Question:
What is the best way of achieving this?
'''
<div class=container>
<div class=topbar></div>
<div class=leftbar></div>
<div class=content-wrap>
<div class=content-hearer></div>
<div class=content></div>
<div class=content-footer></div>
</div>
</div>
'''
css:
'''
.body .head{margin:0; height:100%}
.container{height:100%}
.topbar{width:100%; height:30px}
.leftbar {width: 50px; height: 100%; overflow: auto; float: left}
.content-wrap{height: 100%; overflow: auto; float: left}
.content-header{height:30px}
.content{height:100%; overflow:auto}
.content-footer{height:35px}
'''
I Want to cover the entire page...and only want left bar and content to scroll when required else cover the remaining space. All other things are fixed
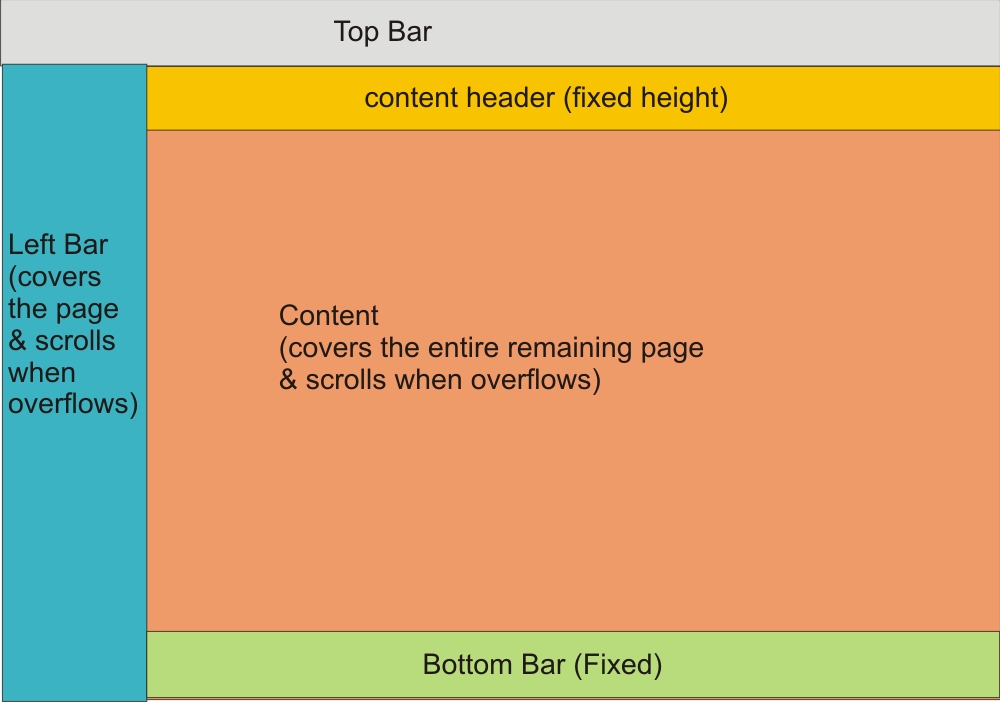
Answer: <URL>
'''
*{margin:0;}
html, body{
height:100%;
}
#top{
position:fixed;
width:100%;
height:50px; /* See #wrapper bottom value */
background:#ddd;
}
#wrapper{
position:absolute;
width:100%;
bottom:0;
top:50px; /* compensate #top height */
}
#left{
position:absolute;
background: #3BB3C3;
height:100%;
width:150px; /* See #right left value */
overflow:auto; /* make scrollable if content overflows */
}
#right{
position:absolute;
right:0;
left:150px; /* compensate #left width */
bottom:0;
height:100%;
background:#EE9B69;
}
#header{
position:fixed;
width:100%; /* (100% cause of fixed pos) */
height:30px; /* see #page top value */
background:#F8C301;
}
#page{
position:absolute;
top:30px; /* header height */
bottom:30px; /* bottom height */
width:100%;
overflow-y:scroll;
}
#footer{
background:#B8DC7C;
position:fixed;
width:100%; /* (100% cause of fixed) */
bottom:0;
height:30px; /* see #page bottom value */
}
/* DEMO ONLY */
p.long{
height:1500px;
border-left:5px dotted #000;
}
'''
'''
<div id=top>TOP</div>
<div id=wrapper>
<div id=left>
LEFT<p class=long>Long content</p>--END!
</div>
<div id=right>
<div id=header>HEADER</div>
<div id=page>
ARTICLE CONTENT<p class=long>Long content test</p>--END!
</article>
<div id=footer>FOOTER</div>
</div>
</div>
'''